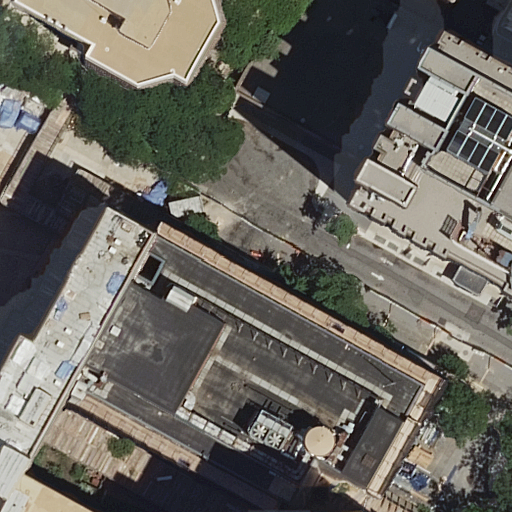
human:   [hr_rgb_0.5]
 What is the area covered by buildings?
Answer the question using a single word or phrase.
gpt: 5036m2

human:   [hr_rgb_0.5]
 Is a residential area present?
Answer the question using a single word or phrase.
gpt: yes

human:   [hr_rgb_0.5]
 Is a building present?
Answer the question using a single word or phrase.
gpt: yes

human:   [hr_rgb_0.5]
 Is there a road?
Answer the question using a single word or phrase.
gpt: yes

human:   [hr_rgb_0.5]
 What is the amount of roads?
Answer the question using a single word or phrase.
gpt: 3

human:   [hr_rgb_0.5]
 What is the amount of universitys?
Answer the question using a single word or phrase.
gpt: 1

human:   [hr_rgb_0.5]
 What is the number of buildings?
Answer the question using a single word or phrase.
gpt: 7

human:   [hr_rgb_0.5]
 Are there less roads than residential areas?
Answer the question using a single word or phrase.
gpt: no

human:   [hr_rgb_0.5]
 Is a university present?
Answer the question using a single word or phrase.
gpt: yes

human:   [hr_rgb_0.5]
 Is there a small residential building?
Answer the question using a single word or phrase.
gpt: yes

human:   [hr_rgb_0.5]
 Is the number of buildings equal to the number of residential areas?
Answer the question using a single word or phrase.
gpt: no

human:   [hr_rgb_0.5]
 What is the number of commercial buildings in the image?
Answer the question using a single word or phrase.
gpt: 0

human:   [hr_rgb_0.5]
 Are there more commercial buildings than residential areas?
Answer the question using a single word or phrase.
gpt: no

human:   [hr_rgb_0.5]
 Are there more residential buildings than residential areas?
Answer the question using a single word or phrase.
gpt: yes

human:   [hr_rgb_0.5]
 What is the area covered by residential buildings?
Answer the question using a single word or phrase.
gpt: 5036m2

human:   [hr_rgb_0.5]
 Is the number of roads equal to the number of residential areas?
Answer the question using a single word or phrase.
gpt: no

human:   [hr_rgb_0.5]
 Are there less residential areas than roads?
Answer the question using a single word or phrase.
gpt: yes

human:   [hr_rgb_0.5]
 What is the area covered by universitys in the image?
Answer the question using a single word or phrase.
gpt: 1857m2

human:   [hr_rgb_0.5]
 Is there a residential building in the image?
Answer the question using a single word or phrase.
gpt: yes

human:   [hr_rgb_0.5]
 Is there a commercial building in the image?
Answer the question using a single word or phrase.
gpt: no

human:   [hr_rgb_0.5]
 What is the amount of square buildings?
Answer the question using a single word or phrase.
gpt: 0

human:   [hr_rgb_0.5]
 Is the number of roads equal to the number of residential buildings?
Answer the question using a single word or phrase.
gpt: no

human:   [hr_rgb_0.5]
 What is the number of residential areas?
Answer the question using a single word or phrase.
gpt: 1

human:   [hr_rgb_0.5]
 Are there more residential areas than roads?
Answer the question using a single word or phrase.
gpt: no

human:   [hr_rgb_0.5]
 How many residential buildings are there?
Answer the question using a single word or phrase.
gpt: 7

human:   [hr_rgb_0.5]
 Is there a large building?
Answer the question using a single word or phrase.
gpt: yes

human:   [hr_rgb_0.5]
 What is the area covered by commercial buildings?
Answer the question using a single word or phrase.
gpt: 0m2

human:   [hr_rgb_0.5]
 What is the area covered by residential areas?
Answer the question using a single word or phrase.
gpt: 3901m2

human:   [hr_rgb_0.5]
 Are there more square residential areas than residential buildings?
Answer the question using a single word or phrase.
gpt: no

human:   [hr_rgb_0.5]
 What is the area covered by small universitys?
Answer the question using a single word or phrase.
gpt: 0m2

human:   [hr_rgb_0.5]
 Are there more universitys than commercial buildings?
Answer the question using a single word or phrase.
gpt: yes

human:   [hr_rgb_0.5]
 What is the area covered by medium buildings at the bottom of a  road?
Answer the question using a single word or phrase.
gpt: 0m2

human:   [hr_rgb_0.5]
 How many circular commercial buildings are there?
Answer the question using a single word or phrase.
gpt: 0

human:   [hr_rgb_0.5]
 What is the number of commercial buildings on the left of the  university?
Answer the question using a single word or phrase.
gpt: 0

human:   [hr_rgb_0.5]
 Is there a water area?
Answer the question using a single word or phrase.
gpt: no

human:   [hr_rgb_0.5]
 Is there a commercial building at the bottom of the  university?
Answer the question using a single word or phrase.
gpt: no

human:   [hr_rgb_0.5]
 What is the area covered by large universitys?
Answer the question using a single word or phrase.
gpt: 1857m2

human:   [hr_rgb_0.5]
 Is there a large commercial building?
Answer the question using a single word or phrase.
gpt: no

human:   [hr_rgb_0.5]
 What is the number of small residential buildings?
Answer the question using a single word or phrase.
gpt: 3

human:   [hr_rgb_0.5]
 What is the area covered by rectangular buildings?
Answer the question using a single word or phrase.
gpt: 80m2

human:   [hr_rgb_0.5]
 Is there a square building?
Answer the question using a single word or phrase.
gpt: no

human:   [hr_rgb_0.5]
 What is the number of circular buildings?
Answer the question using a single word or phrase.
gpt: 0

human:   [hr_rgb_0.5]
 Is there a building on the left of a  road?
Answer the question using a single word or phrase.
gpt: yes

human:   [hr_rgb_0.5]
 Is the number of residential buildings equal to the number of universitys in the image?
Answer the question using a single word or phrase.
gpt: no

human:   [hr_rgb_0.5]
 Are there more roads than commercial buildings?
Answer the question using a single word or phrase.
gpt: yes

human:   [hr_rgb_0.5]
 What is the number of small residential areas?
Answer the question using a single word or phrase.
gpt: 0

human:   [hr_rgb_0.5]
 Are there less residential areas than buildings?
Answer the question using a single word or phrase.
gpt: yes

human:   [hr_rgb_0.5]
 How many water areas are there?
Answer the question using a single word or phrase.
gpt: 0

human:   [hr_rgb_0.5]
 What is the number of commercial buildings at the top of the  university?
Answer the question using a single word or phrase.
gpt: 0

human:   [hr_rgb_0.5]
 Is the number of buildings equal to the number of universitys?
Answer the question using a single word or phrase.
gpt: no

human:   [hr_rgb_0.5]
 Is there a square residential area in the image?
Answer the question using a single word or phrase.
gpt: no

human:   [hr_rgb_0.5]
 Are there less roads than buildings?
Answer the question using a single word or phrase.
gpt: yes

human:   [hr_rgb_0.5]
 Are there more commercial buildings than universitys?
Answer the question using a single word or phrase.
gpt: no

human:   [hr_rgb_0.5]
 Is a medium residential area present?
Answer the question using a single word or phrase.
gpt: no

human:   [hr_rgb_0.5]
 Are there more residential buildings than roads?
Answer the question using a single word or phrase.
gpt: yes

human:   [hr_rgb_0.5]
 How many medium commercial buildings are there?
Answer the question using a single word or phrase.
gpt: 0

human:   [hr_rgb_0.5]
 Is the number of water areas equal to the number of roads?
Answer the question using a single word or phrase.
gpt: no

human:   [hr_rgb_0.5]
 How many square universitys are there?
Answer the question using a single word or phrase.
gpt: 0

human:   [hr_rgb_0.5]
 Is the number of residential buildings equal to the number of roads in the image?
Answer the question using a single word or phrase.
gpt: no

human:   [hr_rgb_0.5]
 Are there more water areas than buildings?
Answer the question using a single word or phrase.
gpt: no

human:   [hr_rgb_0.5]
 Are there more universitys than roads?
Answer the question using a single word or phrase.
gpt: no

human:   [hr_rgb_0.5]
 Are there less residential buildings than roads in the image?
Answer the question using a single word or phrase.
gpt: no

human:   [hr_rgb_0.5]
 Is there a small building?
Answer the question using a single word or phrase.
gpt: yes

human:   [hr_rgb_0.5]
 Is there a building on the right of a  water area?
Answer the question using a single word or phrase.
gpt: no